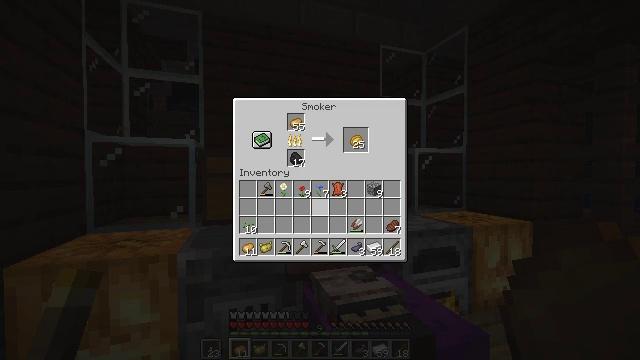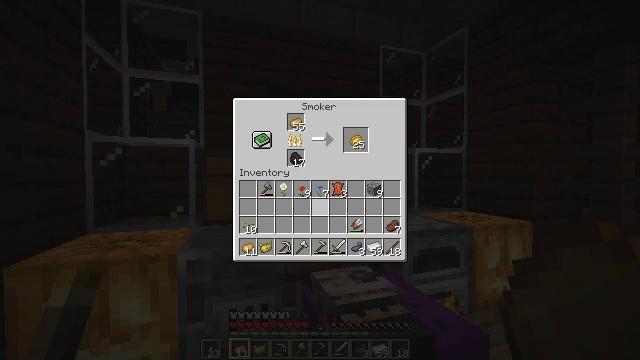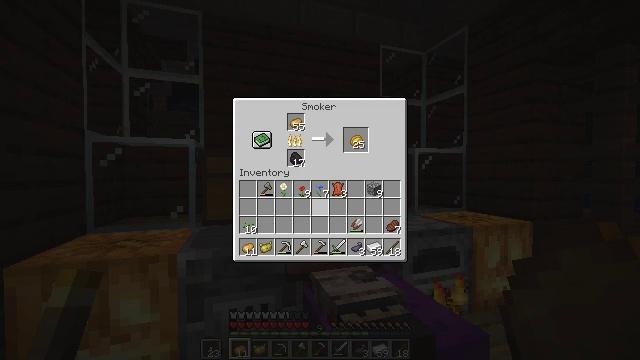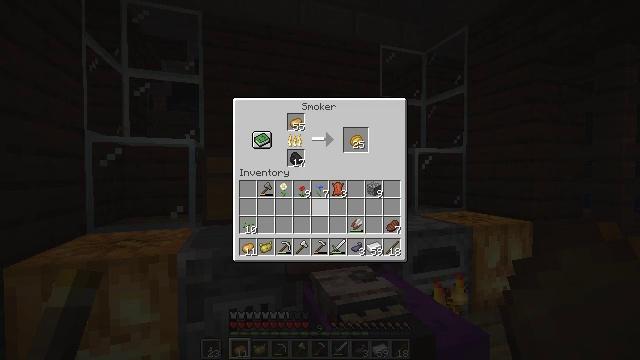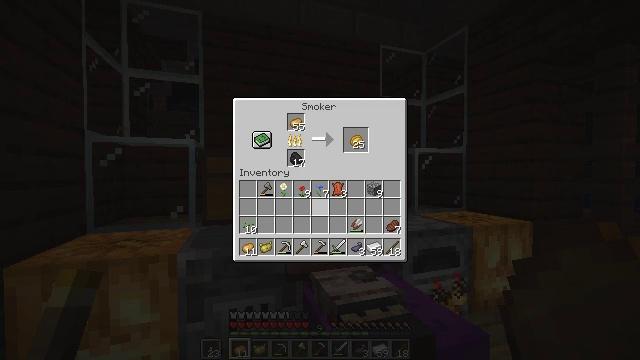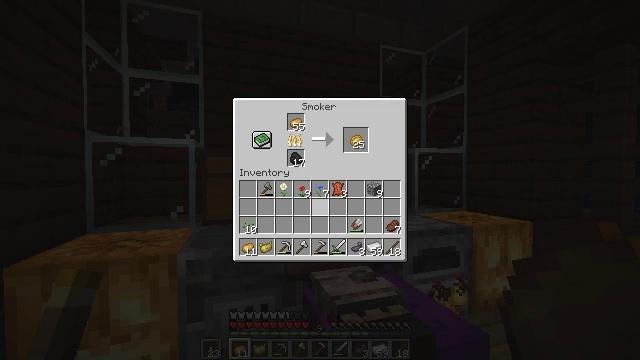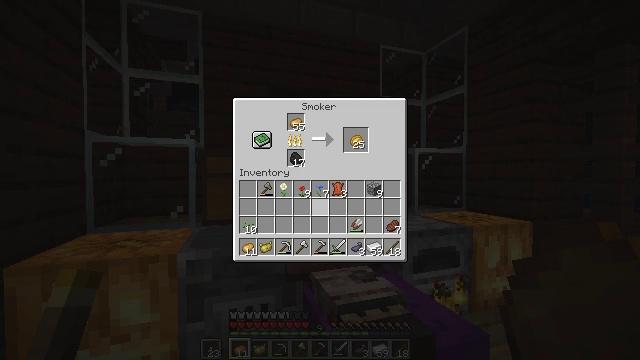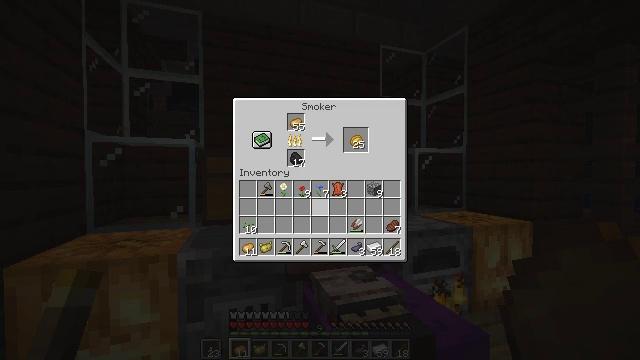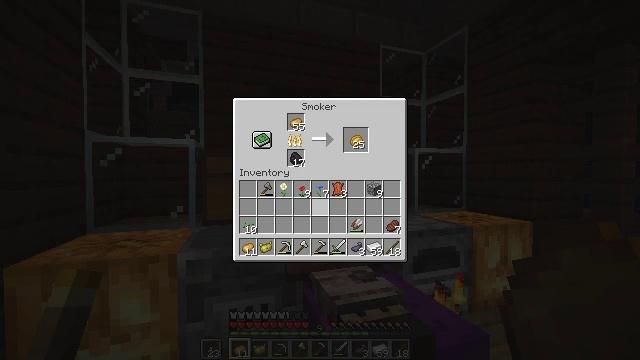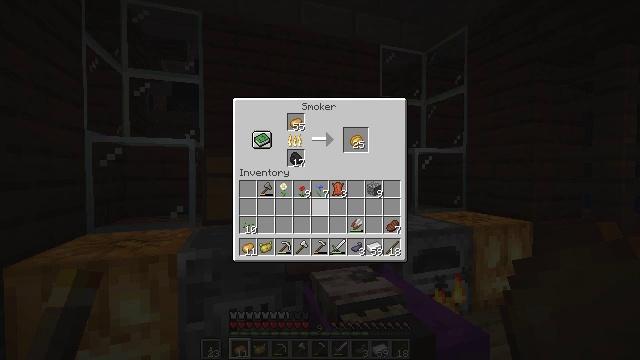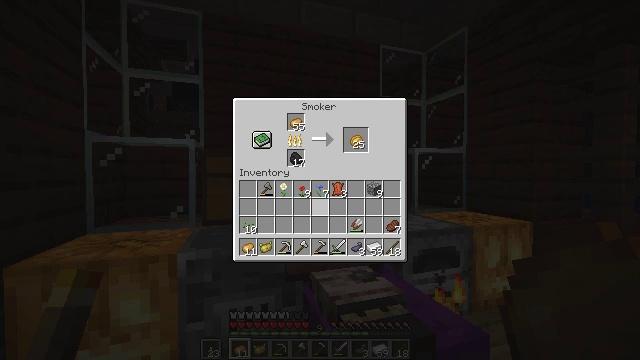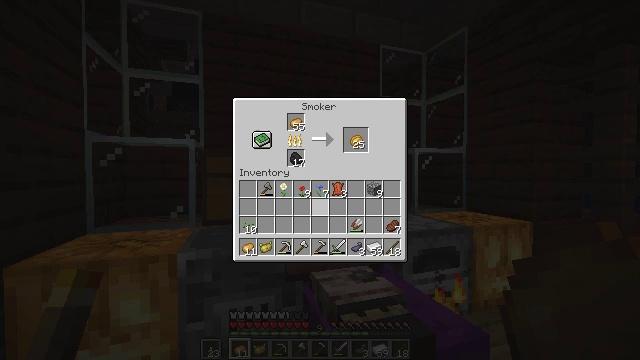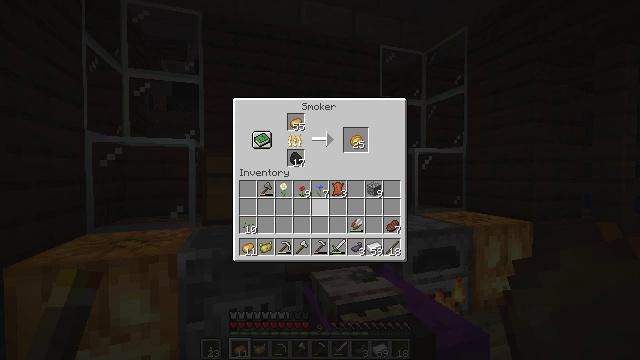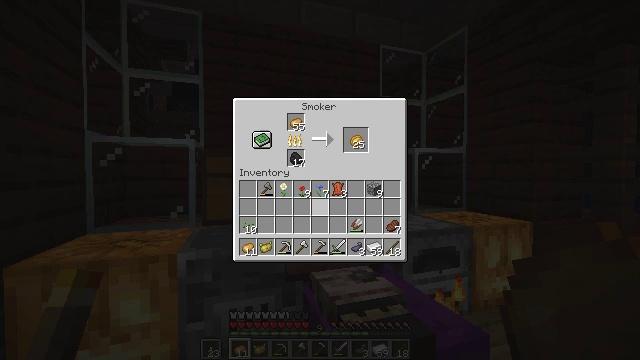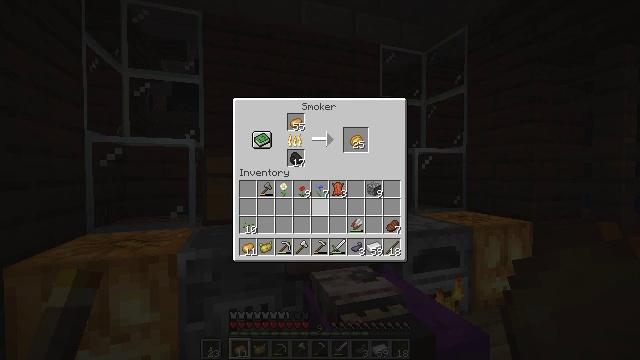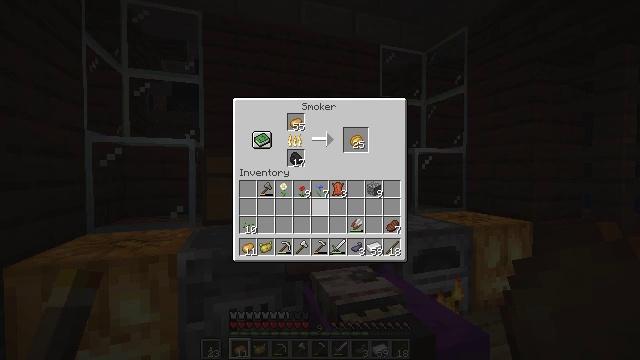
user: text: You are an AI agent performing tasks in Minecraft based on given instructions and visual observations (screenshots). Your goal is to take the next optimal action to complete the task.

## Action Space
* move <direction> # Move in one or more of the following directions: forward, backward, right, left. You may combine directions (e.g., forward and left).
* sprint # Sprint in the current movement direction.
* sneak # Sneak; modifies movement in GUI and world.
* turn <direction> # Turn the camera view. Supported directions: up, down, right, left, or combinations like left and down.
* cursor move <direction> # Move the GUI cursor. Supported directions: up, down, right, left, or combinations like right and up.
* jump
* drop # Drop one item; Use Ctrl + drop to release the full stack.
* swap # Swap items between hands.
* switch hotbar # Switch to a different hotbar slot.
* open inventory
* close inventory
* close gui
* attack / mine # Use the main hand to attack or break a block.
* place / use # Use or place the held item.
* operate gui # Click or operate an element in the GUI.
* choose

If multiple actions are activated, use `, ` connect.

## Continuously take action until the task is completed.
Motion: motion action
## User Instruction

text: Bake a potato to get a baked potato.
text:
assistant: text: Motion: no_op
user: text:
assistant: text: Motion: no_op
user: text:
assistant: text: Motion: no_op
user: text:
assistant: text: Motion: no_op
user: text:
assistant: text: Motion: no_op
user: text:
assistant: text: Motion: no_op
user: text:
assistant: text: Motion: no_op
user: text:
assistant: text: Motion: no_op
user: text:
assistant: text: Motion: no_op
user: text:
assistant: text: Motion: no_op
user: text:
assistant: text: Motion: no_op
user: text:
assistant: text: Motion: no_op
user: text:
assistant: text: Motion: no_op
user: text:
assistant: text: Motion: no_op
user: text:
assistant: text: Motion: no_op
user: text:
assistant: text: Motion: no_op
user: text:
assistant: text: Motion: no_op
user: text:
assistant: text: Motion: no_op
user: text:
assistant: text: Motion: no_op
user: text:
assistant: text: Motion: no_op
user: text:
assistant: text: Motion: no_op
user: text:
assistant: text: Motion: no_op
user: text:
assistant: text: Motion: no_op
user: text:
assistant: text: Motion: no_op
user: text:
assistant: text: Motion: no_op
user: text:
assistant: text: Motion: no_op
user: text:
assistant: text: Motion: no_op
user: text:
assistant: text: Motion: no_op
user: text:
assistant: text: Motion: no_op
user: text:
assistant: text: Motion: no_op